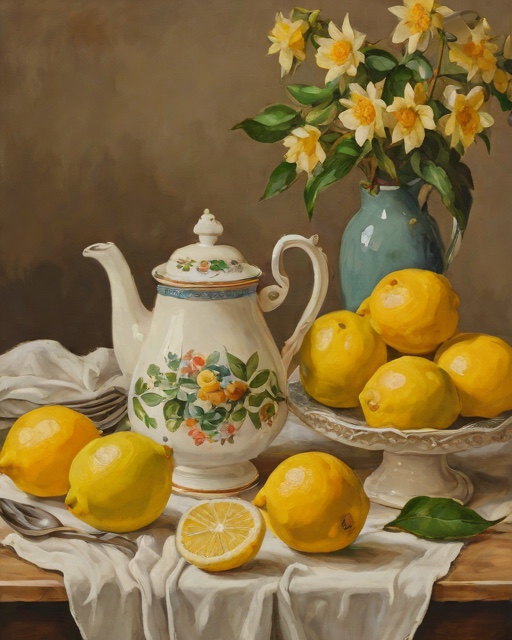
Category: Get Well